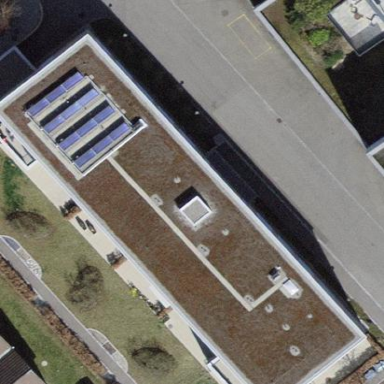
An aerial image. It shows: Apartment building with flat roof.